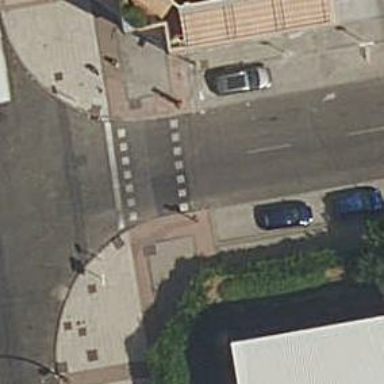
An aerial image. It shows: Road crossing with traffic signals.